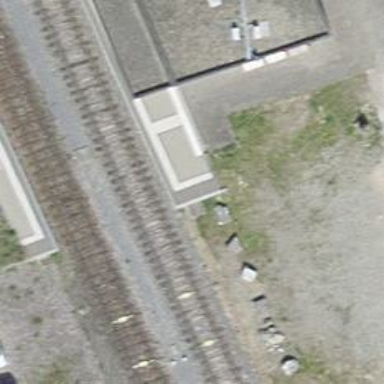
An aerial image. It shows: Single railway track with electrified contact line.